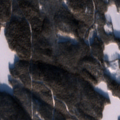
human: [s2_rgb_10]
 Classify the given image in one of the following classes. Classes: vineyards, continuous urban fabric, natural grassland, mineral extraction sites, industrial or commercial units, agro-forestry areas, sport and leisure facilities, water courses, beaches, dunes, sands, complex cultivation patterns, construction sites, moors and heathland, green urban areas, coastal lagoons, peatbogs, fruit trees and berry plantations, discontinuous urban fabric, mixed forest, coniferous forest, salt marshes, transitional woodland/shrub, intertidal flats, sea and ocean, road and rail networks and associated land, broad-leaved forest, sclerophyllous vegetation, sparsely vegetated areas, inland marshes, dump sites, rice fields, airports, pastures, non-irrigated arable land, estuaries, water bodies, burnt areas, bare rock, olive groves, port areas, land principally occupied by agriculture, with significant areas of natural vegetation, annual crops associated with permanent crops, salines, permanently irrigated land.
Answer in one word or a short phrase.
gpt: coniferous forest, water bodies